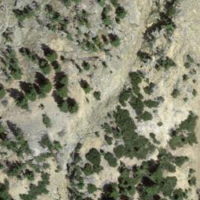
EUNIS habitat code: 31
Species observed at this site:
Capra ibex